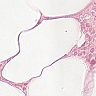
Metastatic tissue present: no